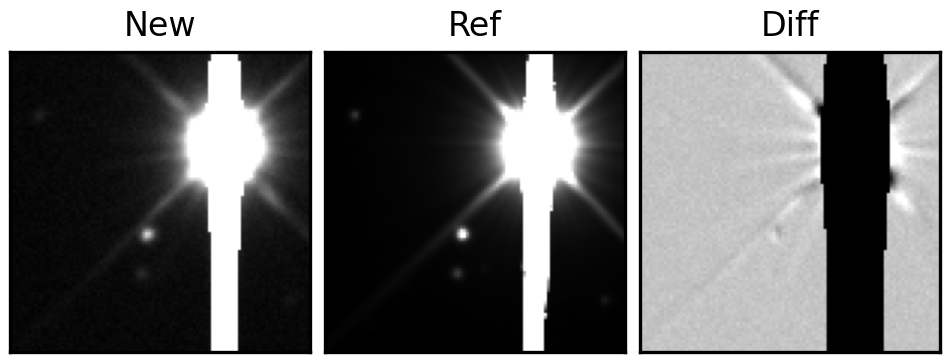
Label: bogus